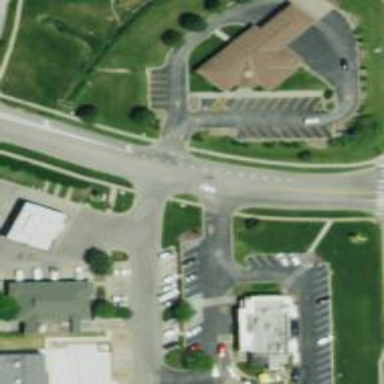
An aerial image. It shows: Unmarked crossing on the road.